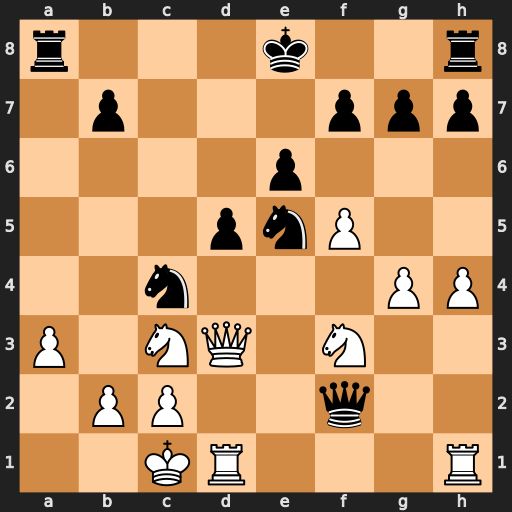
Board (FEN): r3k2r/1p3ppp/4p3/3pnP2/2n3PP/P1NQ1N2/1PP2q2/2KR3R
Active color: w
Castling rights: kq
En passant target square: -
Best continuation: Nxe5 Nxe5 Qb5+